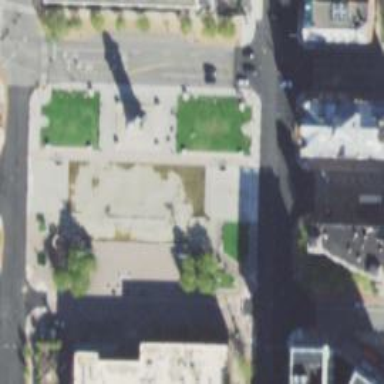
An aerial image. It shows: Christmas tree located at Clinton Square.